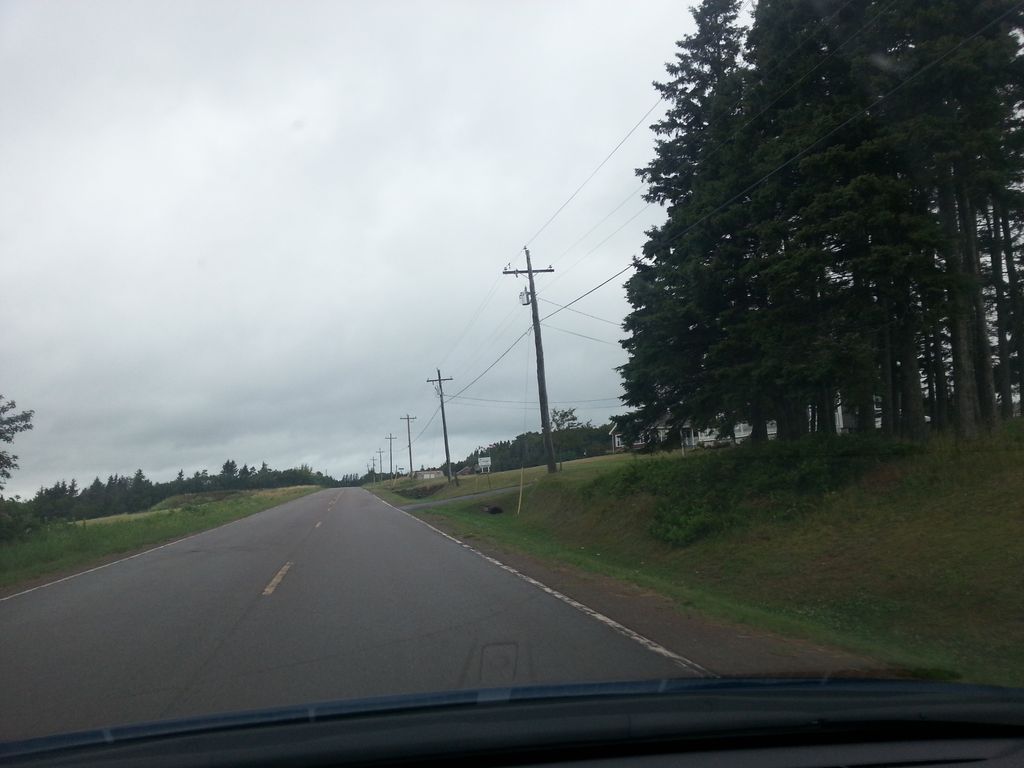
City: charlottetown